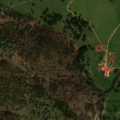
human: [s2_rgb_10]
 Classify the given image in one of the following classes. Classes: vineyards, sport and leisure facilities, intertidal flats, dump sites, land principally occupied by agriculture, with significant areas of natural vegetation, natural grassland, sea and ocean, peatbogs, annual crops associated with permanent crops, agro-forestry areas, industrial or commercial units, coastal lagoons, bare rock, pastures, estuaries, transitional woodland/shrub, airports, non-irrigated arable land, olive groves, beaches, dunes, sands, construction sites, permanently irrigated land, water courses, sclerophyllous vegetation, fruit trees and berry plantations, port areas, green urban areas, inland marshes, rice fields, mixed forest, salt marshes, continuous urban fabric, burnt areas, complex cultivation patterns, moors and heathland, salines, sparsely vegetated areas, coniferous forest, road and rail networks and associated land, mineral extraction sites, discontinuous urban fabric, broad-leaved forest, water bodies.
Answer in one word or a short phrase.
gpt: pastures, agro-forestry areas